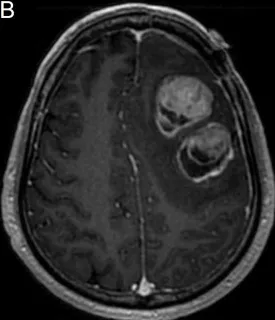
Brain MRI. (B) Metastasis. Three well-defined, heterogeneously enhanced tumors in the left upper frontal lobe with found (39 x31 x42 mm3, 34 x34 x 31 mm3, 13 x8 x 14 mm3) with associated mass effect, with surrounding edema.
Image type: radiology (mri)